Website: home-depot
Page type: payment
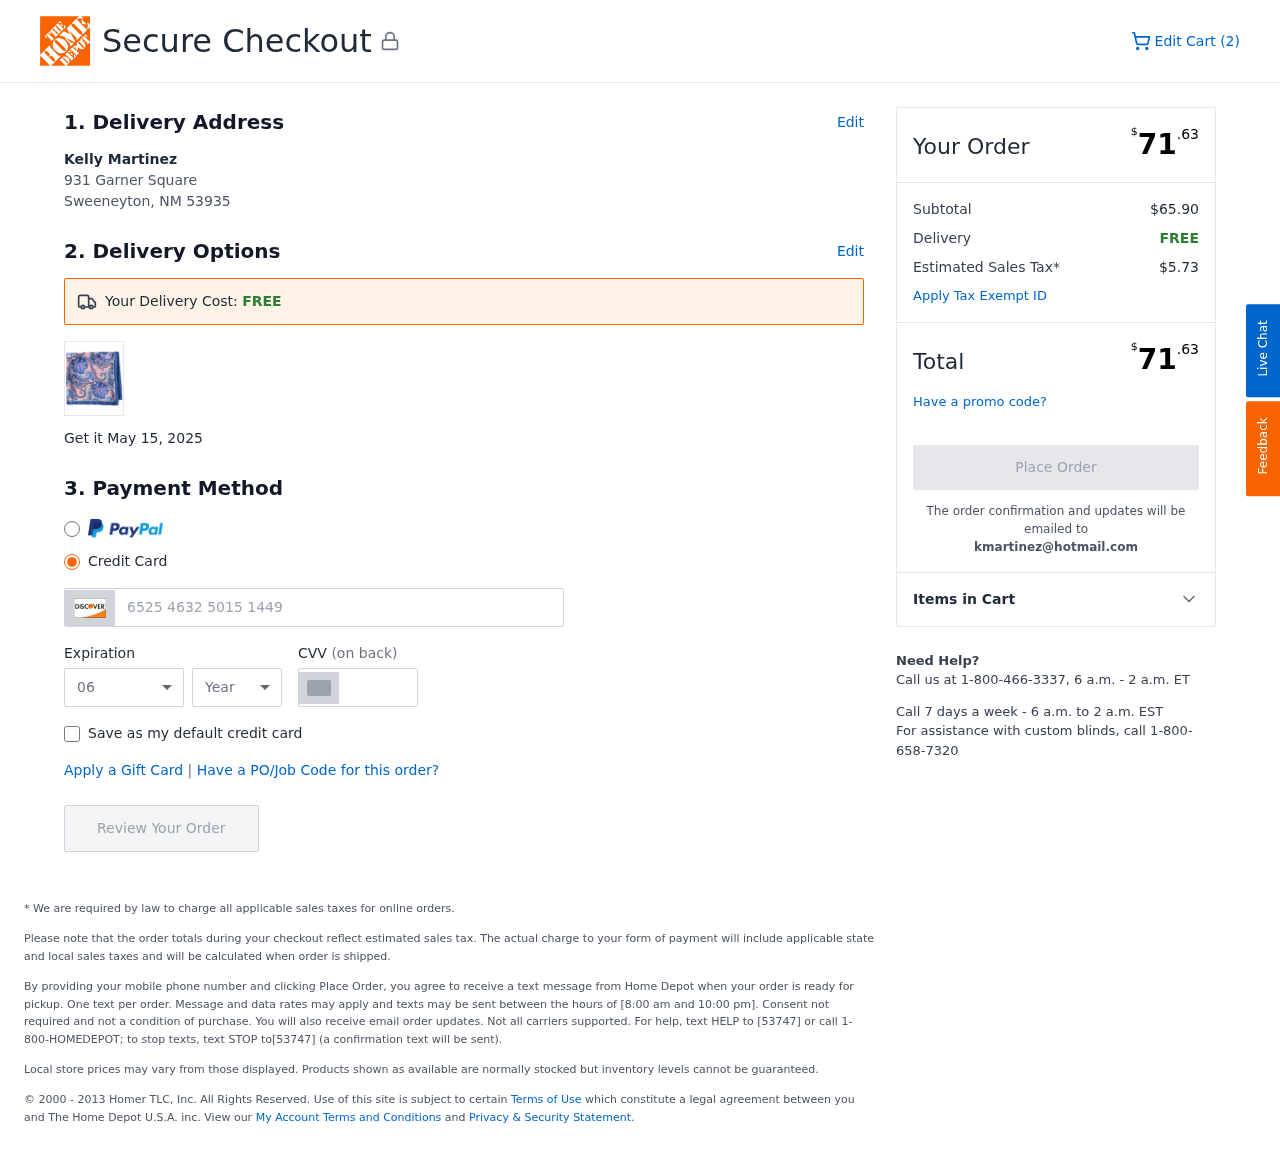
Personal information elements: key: PII_CARD_CVV
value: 495
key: PII_CARD_EXPIRY_MONTH
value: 06
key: PII_CARD_EXPIRY_YEAR
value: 28
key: PII_CARD_NUMBER
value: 6525 4632 5015 1449
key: PII_CITY_STATE_ZIP
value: Sweeneyton, NM 53935
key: PII_EMAIL
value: kmartinez@hotmail.com
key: PII_FULLNAME
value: Kelly Martinez
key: PII_STREET
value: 931 Garner Square
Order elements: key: ORDER_NUM_ITEMS
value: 2
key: ORDER_DELIVERY_DATE
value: May 15, 2025
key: ORDER_TOTAL
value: $71.63
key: ORDER_SUBTOTAL
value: $65.90
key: ORDER_SHIPPING_COST
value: FREE
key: ORDER_TAX
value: $5.73